Question: I created a database in SQL Server. I follow these:
'''
Programmability -> Stored Procedures -> right click -> new stored procedures.
'''
I write this code in my stored procedure:
'''
create procedure Insert_Users_legal
(
@name nvarchar(50),
@agentPosition int,
@email varchar(50),
@mobile char(11),
@phone char(11),
@postalCode char(10),
@address nchar(10)
)
as
set nocount on
insert into users_legal (name, agentPosition, email, mobile, phone, postalCode, address)
values (@name, @agentPosition, @email, @mobile, @phone, @postalCode, @address)
select CAST(scope_identity() as int) as id_legalUser
return
'''
But when I save my stored procedure, it doesn't show up in stored procedure folder in the Object Explorer.
What can I do?

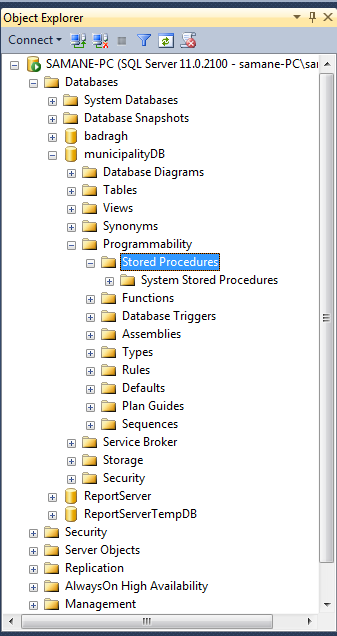
Answer: execute the following statements and it must create a stored procedure in your correct database:
'''
/***** use the correct database *****/
USE municipalityDB;
GO
/***** Drop Procedure if already exist *****/
IF (OBJECT_ID('Insert_Users_legal') IS NOT NULL)
DROP PROCEDURE Insert_Users_legal
GO
/***** Now create the procedure *****/
create procedure Insert_Users_legal
(
@name nvarchar(50),
@agentPosition int,
@email varchar(50),
@mobile char(11),
@phone char(11),
@postalCode char(10),
@address nchar(10),
@id_legalUser INT OUTPUT --<-- use output param to get new id
)
as
BEGIN
set nocount on;
insert into users_legal (name,agentPosition,email,mobile,phone,postalCode,[address])
values (@name,@agentPosition,@email,@mobile,@phone,@postalCode,@address)
SELECT @id_legalUser = scope_identity(); --<-- No need to cast as INT
-- return --<-- Not required
END
GO
/***** Check if procedure exists *****/
Select name FROM sys.procedures
WHERE name LIKE '%Insert_Users_legal%'
GO
'''